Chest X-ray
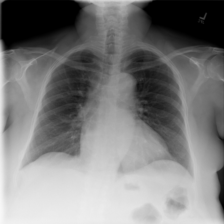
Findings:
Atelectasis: negative
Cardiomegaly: positive
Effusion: negative
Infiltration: negative
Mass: negative
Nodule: negative
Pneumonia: negative
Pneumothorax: negative
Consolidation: negative
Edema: negative
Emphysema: negative
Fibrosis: negative
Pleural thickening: negative
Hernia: negative